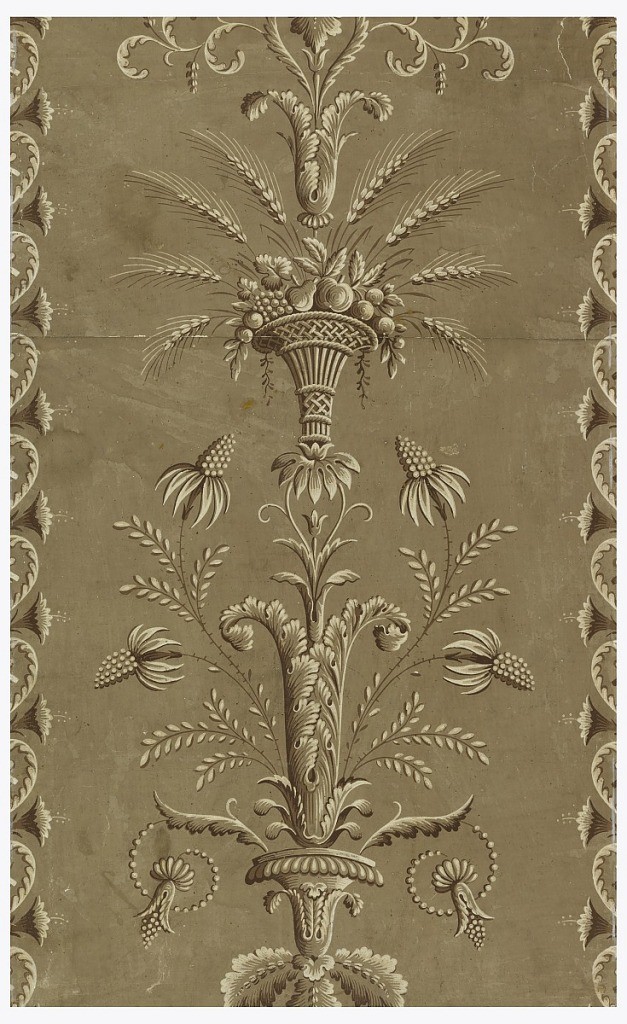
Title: Sidewall
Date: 1800–1810
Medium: Block printed on handmade paper
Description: Vertical rectangle. Axial motif of acanthus below a basket containing fruit and wheat; border of papyrus motif. Printed in neutral red-oranges.